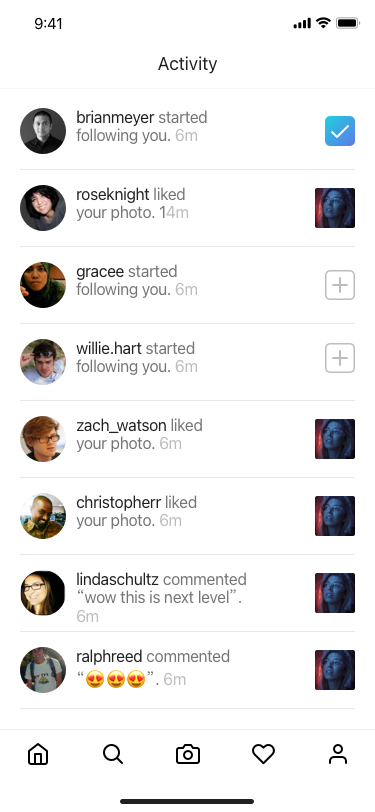
Text in this UI design:
brianmeyer started following you. 6m
roseknight liked your photo. 14m
gracee started following you. 6m
willie.hart started following you. 6m
zach_watson liked your photo. 6m
christopherr liked your photo. 6m
lindaschultz commented “wow this is next level”. 6m